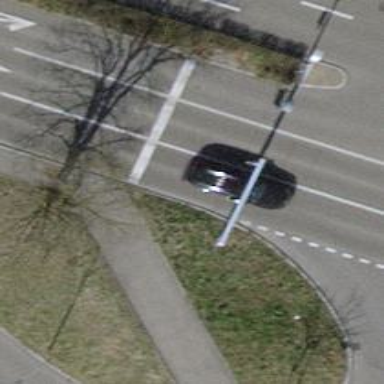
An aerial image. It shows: Road with traffic signals.